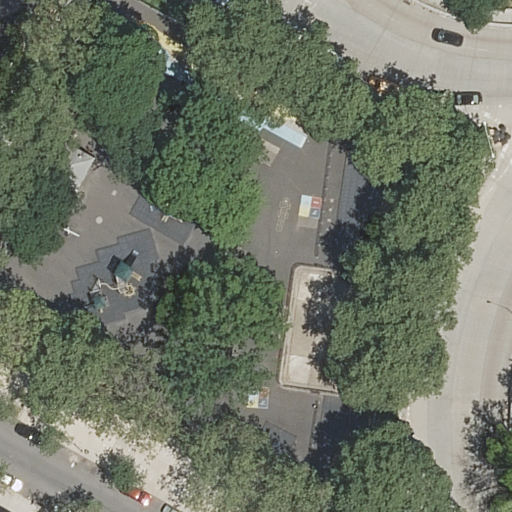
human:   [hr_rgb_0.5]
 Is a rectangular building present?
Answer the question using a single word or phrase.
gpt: yes

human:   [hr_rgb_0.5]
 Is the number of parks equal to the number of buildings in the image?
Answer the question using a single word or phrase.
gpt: yes

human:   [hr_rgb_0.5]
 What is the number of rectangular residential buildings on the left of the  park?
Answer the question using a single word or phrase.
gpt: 1

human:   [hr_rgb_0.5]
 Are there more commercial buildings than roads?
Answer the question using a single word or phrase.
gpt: no

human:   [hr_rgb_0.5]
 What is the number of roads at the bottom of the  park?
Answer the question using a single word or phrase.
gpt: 10

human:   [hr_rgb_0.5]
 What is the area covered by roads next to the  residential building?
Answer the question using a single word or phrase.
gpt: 0m2

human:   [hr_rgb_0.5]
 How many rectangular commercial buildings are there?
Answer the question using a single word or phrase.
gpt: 0

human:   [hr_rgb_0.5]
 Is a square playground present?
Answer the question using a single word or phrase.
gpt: no

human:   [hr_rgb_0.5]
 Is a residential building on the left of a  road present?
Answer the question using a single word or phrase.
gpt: yes

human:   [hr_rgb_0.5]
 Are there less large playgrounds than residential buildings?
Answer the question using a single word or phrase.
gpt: yes

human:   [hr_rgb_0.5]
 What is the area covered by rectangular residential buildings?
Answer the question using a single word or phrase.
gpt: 85m2

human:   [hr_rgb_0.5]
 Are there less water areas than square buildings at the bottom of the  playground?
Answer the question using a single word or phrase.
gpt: no

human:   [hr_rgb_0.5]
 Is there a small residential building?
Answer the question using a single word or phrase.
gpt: yes

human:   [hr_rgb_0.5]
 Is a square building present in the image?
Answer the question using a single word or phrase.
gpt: no

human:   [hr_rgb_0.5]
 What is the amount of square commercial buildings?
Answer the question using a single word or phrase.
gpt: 0

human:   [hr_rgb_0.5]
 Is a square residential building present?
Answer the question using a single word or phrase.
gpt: no

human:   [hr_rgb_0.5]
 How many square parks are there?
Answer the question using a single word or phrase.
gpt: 0

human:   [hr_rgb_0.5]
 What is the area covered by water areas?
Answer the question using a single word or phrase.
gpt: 0m2

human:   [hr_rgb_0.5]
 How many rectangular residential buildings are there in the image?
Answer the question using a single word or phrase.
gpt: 1

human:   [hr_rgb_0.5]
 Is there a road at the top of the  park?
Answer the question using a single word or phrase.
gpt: no

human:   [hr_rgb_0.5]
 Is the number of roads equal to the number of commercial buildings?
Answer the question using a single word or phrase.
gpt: no

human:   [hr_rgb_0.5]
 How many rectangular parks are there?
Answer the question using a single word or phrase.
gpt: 1

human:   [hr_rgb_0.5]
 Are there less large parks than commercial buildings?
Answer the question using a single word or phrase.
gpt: no

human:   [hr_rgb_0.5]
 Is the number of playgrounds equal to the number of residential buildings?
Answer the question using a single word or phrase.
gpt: yes

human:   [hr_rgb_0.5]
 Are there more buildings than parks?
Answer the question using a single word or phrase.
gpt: no

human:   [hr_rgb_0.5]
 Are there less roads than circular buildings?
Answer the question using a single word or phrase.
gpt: no

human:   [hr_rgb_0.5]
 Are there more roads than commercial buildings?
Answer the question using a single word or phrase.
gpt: yes

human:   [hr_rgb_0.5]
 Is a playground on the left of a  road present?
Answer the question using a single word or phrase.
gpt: yes

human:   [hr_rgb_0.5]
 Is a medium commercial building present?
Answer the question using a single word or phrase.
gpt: no

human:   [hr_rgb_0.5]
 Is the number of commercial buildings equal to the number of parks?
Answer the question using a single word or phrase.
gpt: no

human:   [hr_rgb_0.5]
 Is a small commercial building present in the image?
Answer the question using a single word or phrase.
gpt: no

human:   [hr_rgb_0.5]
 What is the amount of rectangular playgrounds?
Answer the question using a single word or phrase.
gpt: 1

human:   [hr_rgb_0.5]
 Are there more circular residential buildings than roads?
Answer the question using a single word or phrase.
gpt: no

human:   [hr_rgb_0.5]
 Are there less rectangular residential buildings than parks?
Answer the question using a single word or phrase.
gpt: no

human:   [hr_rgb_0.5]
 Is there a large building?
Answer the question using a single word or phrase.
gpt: no

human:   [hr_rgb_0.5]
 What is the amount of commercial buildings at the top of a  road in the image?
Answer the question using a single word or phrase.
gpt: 0